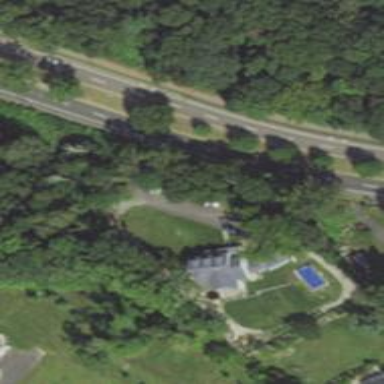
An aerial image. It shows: Driveway.